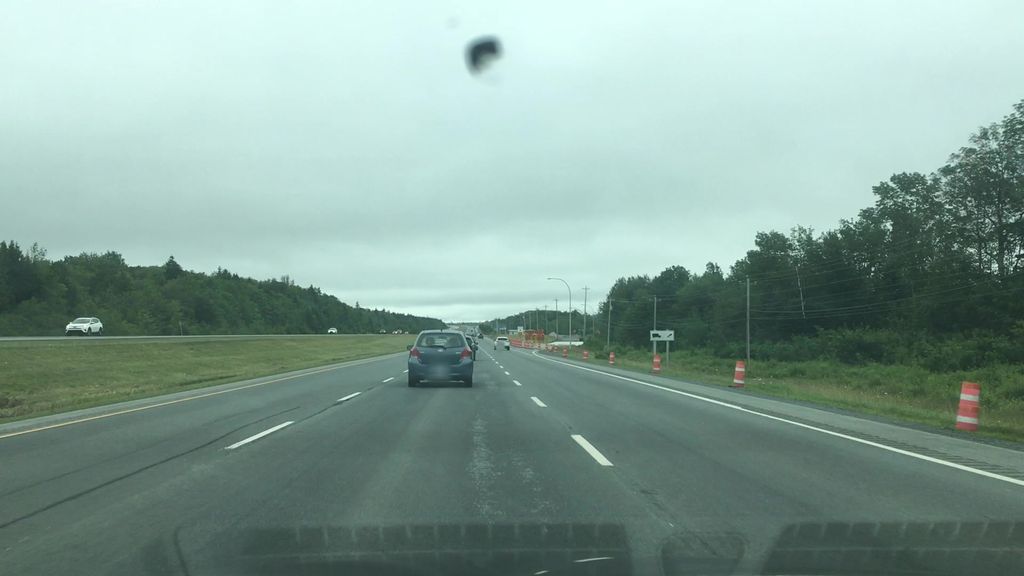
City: halifax